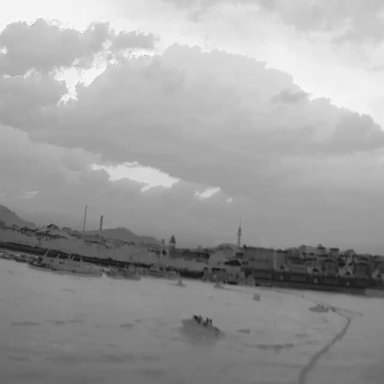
There are five canoes in the infrared image.